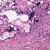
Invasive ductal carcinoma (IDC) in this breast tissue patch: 0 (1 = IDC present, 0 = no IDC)